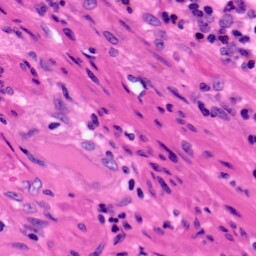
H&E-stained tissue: Pancreatic